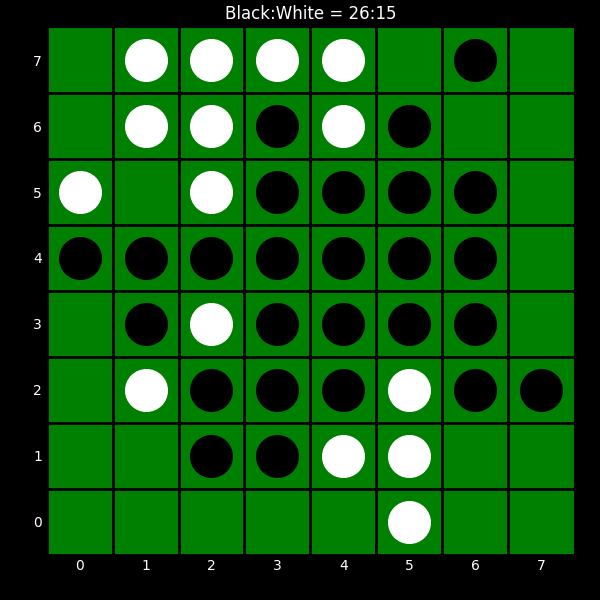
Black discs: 26
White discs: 15